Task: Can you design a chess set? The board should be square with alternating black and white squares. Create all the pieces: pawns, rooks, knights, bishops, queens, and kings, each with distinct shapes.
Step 319:
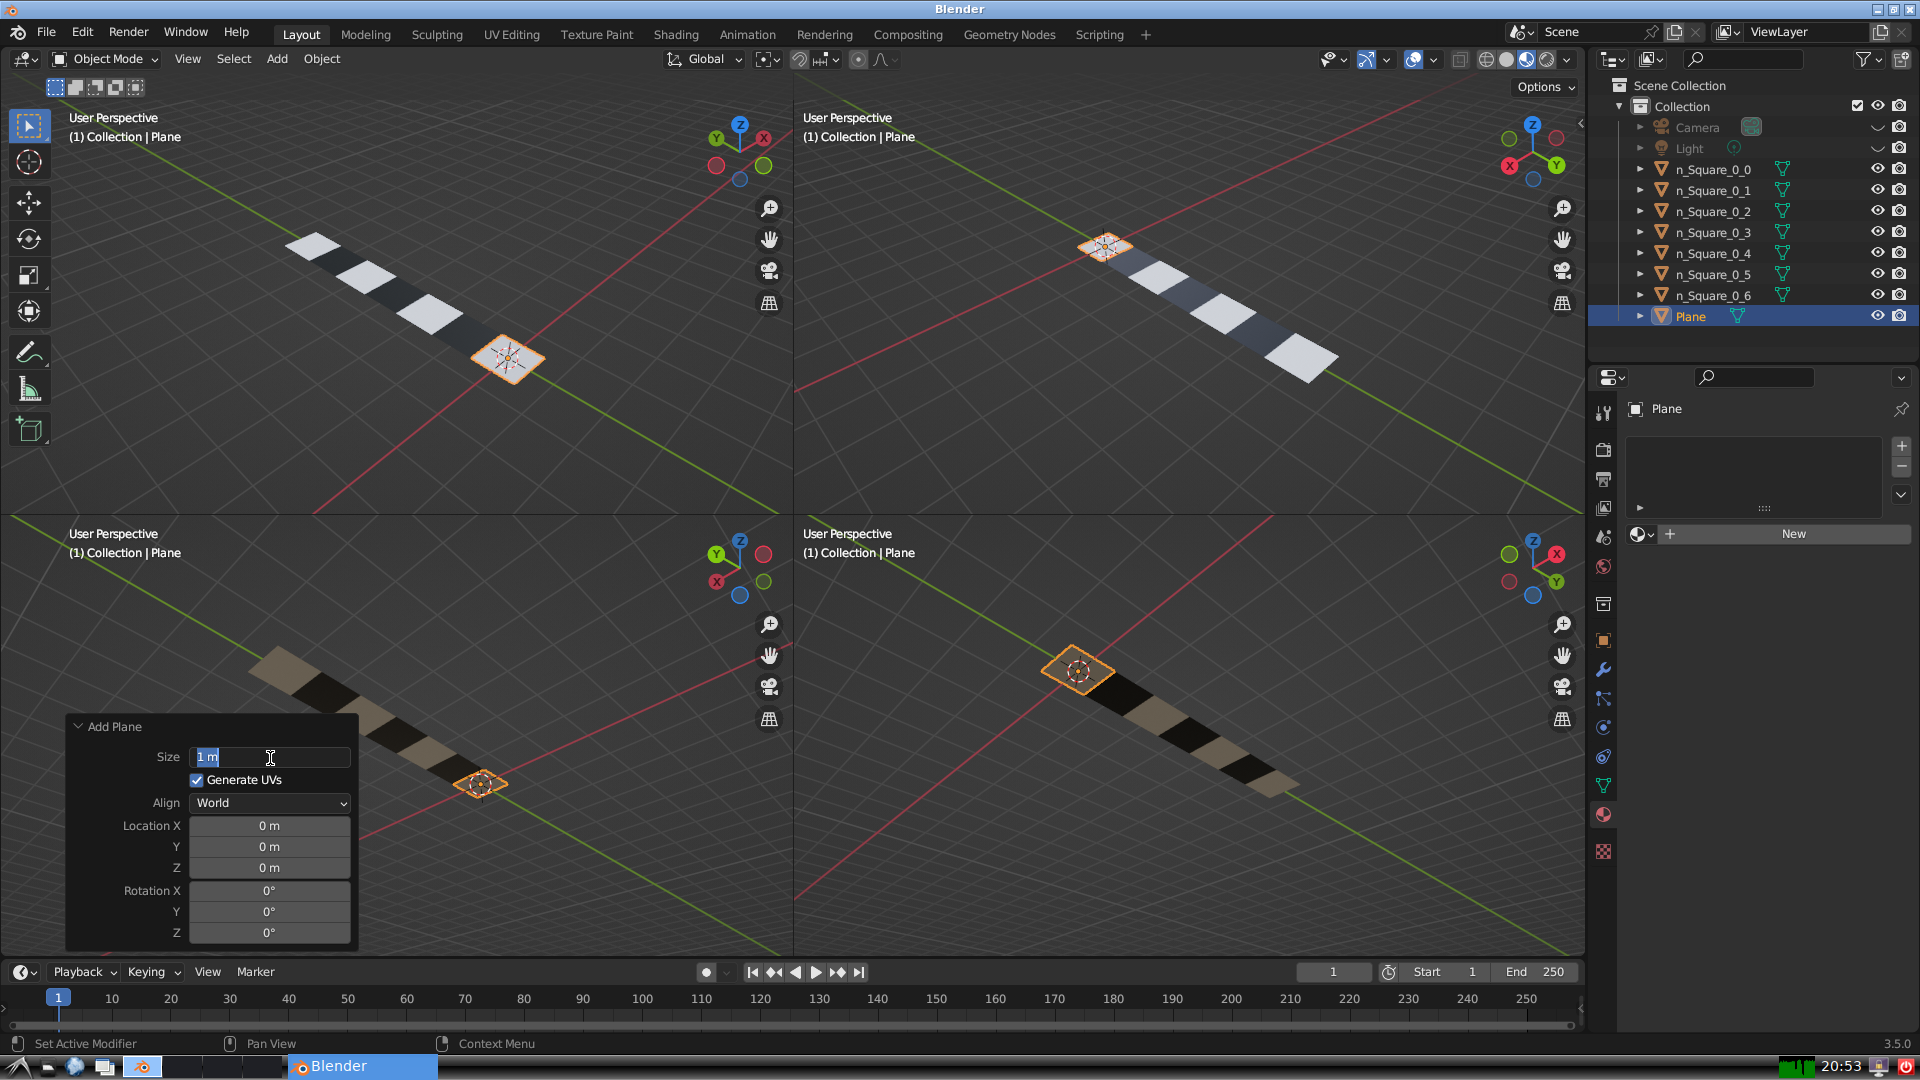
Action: input_text: 1.0